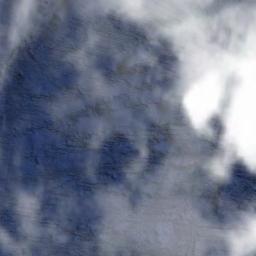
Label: cloud